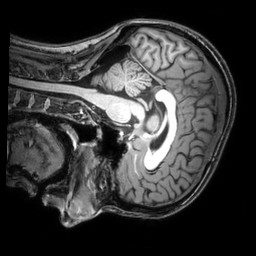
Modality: T1w
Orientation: sagittal
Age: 28
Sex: female